Question: So I want when I access: site.com/panel to look into /app/controller/panel/index_controller.rb
Before I start I'm new to ruby, I started a couple hours ago
So in my routes.rb I have this
'''
namespace :panel do
root 'index#index'
resources :index
end
'''
And I created a file called index_controller.rb in /app/controller/panel/index_controller.rb which looks like this
'''
class IndexController < ApplicationController
def index
@foo = "Foo"
end
end
'''
Now when I go to site.com/panel I get this: superclass mismatch for class IndexController

What I did wrong?
Also can I setup different views and layout here to use for the controllers inside /app/controller/panel/*_controller.rb
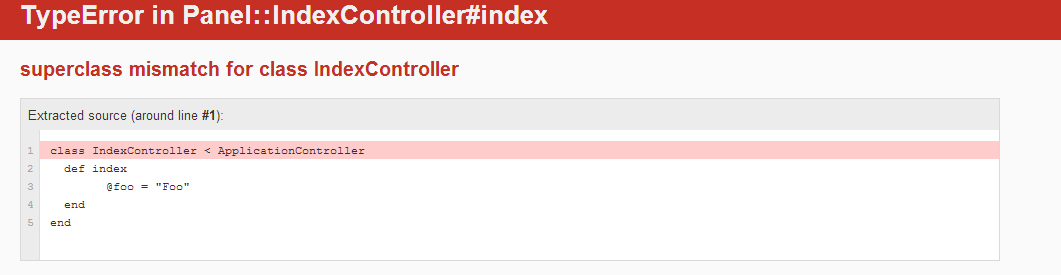
Answer: Since you've namespaced the 'index' resource routes within 'panel', you'll need to prefix your 'IndexController' declaration to reflect this:
'''
# app/controllers/index_controller.rb
class Panel::IndexController < ApplicationController
'''
Then, you can similarly reflect the namespace in your filesystem in order to get Rails to properly invoke the correct views:
'''
/app/views/panel/index/index.html.erb
/app/views/panel/index/show.html.erb
... etc
'''
: the Rails convention is that routes that are declared as 'resources' should be named , as this denotes an entirely resourceful class. Thus, according to this paradigm, 'index' should actually be 'indexes'. However, I suspect you may to use a route, in which case the declaration would be as follows:
'''
namespace :panel do
resource :index
end
'''
Which creates the following singular routes (which may conform better to what you're trying to accomplish):
'''
panel_index POST /panel/index(.:format) panel/indices#create
new_panel_index GET /panel/index/new(.:format) panel/indices#new
edit_panel_index GET /panel/index/edit(.:format) panel/indices#edit
GET /panel/index(.:format) panel/indices#show
PUT /panel/index(.:format) panel/indices#update
DELETE /panel/index(.:format) panel/indices#destroy
'''